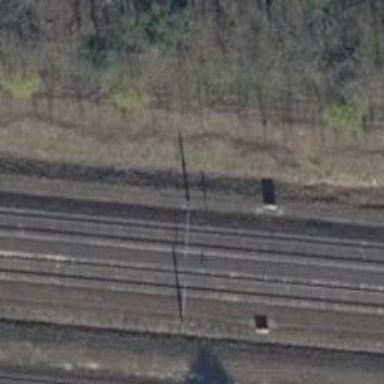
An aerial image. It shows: Milestone along the railway with catenary mast.